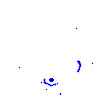
Particle: electron